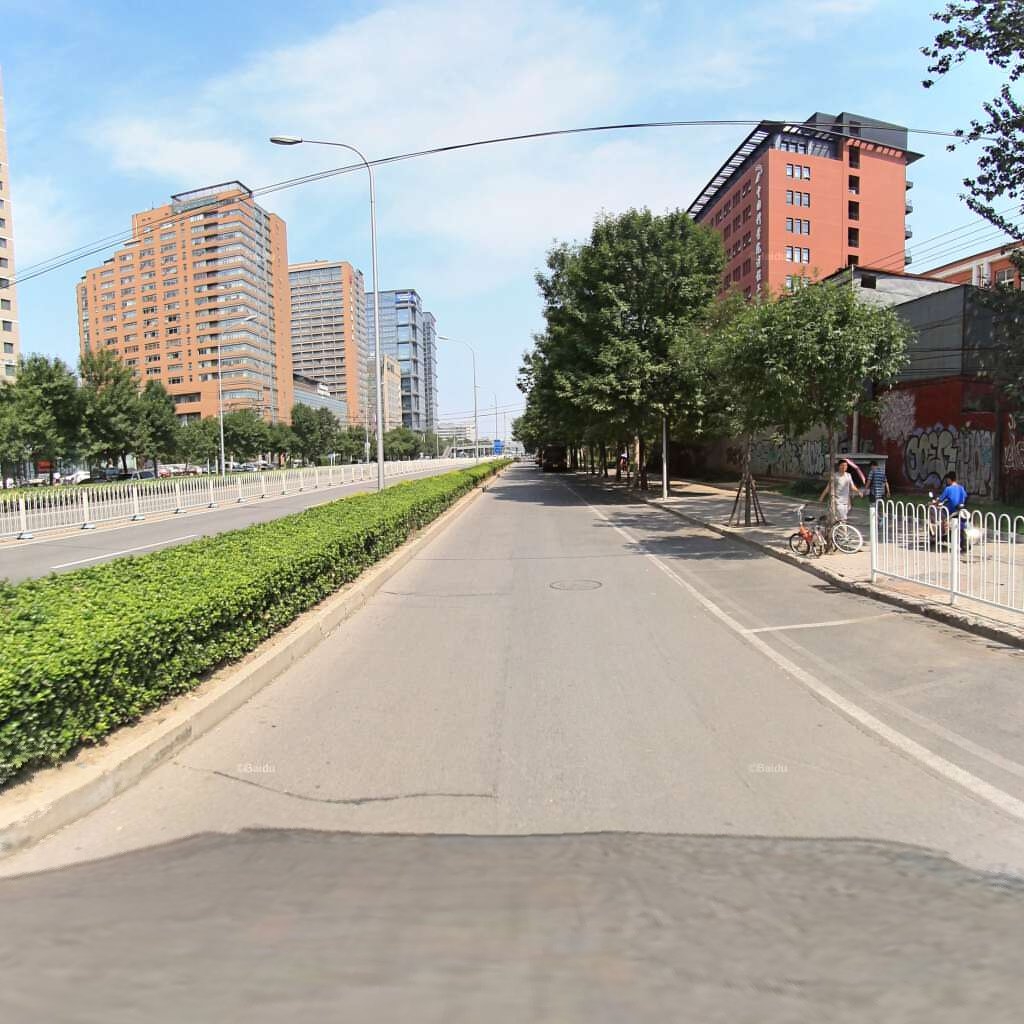
Region: Haidian
Road damage annotations: transverse patch, transverse crack, manhole cover